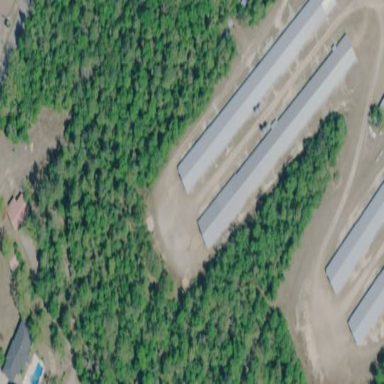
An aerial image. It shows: Farm auxiliary building.